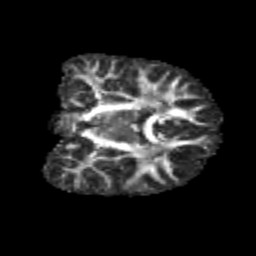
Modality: FA
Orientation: coronal
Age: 9
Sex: male
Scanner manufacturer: siemens
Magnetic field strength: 3 T
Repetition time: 3.8 s
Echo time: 0.07 s